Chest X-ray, PA view. Patient: 45 years old, sex M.
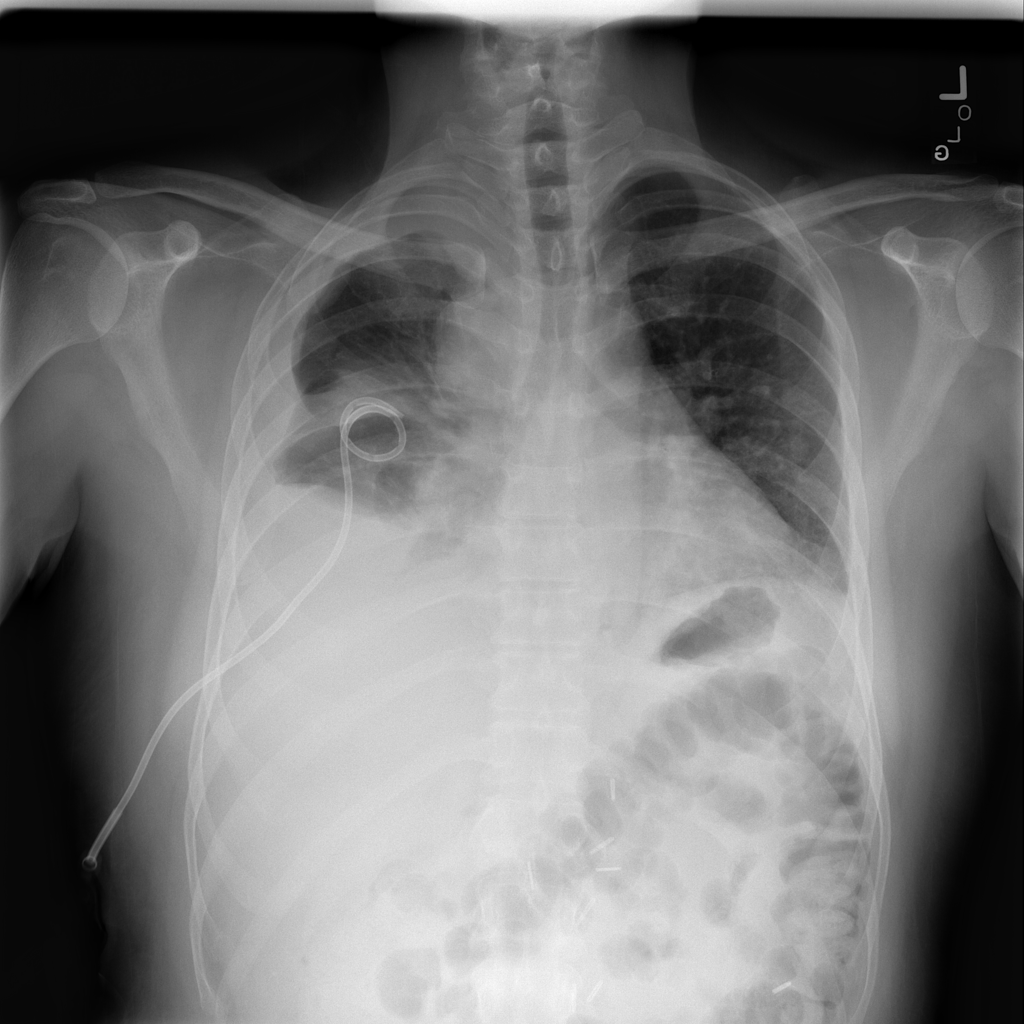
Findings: No Finding